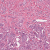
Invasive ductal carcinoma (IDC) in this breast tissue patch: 1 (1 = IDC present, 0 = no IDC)